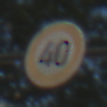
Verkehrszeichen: Geschwindigkeit40
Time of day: Midday
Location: Outdoor (Suburban)
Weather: Clear
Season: NotSpecified
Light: Natural